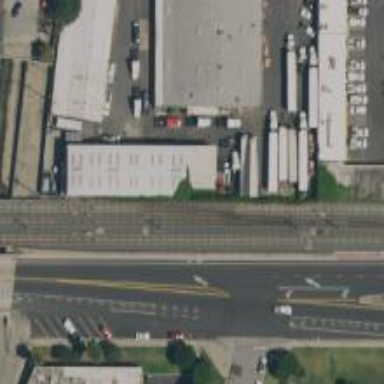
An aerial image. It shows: Light rail service yard with electrified contact lines.